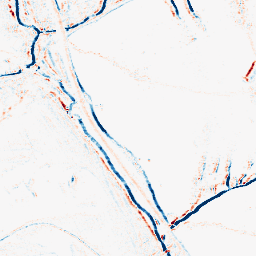
Category: morphological
Decomposition family: morphological_rect
Decomposition parameters: operation: average
width: 5
height: 3
Upsampling method: bilinear
Upsampling parameters: scale: 8
Upsampling scale: 8